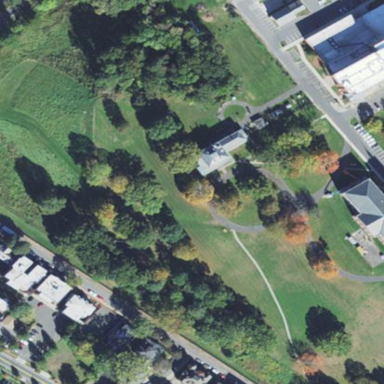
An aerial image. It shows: Park.